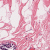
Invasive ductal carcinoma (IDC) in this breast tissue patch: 0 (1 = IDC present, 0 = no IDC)